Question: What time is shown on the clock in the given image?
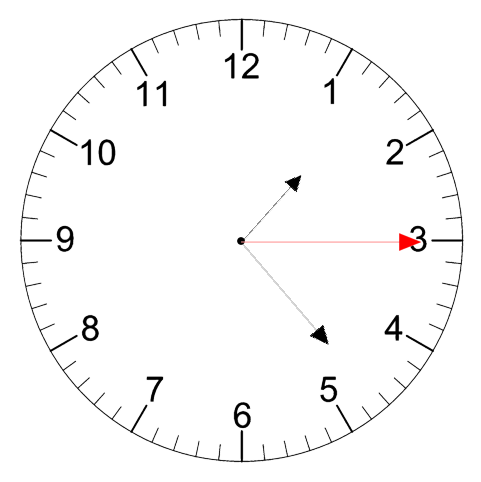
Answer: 01:23:15